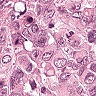
Metastatic tissue present: yes